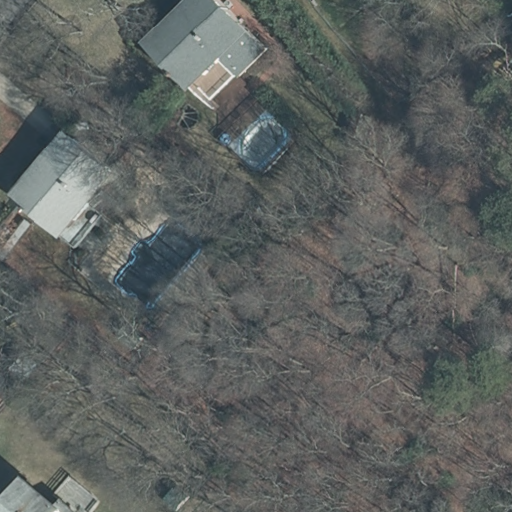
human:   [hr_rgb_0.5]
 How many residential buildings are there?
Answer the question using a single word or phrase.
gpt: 4

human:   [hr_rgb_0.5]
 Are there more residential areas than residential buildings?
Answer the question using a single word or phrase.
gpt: no

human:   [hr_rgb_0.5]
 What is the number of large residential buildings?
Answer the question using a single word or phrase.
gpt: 0

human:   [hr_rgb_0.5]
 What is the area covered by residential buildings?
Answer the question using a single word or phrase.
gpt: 276m2

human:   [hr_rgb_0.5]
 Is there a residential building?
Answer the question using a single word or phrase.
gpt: yes

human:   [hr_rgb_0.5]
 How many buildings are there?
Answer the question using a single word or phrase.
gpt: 4

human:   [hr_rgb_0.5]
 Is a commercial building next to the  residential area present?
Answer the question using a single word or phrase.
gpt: no

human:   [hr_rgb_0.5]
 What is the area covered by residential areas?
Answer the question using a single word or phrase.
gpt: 10632m2

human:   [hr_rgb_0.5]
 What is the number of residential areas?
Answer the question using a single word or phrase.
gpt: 1

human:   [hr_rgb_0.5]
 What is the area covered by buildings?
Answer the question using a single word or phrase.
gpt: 276m2

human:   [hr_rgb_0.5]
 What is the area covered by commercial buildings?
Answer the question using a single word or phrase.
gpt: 0m2

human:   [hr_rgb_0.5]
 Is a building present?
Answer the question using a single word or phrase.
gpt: yes

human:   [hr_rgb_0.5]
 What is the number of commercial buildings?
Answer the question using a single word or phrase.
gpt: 0

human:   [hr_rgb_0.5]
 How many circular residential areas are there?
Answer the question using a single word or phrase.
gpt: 0

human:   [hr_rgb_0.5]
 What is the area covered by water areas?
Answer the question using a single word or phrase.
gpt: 0m2

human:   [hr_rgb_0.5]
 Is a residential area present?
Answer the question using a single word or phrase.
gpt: yes

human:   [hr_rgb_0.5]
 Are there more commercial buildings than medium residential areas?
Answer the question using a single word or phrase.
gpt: no

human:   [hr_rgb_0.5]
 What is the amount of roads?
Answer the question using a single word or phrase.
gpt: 0

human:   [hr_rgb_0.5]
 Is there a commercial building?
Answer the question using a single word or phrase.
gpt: no

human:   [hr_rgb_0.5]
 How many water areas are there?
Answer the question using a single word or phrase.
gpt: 0

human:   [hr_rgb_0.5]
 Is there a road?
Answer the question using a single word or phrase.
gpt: no

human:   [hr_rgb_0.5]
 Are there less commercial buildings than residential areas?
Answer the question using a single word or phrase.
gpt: yes

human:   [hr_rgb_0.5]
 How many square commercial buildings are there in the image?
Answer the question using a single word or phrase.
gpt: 0

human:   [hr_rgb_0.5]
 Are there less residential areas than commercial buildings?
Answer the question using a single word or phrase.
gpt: no

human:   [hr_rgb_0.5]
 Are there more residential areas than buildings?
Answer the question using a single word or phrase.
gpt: no

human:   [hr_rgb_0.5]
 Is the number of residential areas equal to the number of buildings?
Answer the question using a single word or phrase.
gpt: no

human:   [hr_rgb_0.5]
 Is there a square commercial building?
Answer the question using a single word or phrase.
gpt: no

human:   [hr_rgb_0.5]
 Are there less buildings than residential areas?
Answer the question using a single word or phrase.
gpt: no

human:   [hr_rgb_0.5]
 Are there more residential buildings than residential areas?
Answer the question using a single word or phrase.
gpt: yes

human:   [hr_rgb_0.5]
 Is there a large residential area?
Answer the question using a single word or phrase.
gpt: yes

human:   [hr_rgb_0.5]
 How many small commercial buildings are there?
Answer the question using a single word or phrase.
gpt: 0

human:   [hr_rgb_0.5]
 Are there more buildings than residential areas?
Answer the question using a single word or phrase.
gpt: yes

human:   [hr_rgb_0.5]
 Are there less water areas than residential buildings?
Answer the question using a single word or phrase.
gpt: yes

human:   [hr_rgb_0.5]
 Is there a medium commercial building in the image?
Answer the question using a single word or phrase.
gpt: no

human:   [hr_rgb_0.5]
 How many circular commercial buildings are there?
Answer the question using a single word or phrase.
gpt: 0

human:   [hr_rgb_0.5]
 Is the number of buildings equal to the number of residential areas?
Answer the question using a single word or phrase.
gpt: no

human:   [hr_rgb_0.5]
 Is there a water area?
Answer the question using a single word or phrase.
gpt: no

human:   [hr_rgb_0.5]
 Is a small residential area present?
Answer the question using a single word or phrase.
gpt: no

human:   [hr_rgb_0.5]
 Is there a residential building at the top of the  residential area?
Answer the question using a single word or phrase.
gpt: yes

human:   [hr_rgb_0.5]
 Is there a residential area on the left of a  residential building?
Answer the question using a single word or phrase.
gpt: no

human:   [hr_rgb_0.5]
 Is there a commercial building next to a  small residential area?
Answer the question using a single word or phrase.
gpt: no

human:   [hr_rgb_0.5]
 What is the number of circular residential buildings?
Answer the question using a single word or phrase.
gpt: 0

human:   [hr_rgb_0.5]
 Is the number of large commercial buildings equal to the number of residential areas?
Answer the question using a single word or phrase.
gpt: no

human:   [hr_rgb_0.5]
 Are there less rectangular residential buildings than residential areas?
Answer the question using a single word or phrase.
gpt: no

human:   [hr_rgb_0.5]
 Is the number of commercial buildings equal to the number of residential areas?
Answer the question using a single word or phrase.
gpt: no

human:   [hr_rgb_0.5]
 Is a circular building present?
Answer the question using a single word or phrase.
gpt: no

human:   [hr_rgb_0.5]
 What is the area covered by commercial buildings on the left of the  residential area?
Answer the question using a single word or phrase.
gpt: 0m2

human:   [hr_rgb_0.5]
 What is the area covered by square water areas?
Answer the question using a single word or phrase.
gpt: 0m2

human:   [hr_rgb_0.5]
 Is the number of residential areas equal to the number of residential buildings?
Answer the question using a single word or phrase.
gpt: no

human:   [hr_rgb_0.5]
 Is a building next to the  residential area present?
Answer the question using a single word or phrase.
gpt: yes

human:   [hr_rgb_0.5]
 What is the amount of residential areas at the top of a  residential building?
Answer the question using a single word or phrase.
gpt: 1

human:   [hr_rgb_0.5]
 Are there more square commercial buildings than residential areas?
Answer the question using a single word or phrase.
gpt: no

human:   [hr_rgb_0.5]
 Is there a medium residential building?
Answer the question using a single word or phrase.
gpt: yes

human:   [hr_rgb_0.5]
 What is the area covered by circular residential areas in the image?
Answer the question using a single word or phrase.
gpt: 0m2

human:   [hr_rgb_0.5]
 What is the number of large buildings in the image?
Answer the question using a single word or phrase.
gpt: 0

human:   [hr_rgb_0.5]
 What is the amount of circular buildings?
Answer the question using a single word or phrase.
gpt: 0

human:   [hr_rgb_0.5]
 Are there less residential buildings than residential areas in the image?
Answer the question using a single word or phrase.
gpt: no

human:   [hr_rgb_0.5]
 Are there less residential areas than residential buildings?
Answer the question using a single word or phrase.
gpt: yes

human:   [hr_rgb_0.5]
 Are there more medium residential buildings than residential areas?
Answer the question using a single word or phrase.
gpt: no

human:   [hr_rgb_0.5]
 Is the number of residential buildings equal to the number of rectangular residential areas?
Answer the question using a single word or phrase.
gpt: no

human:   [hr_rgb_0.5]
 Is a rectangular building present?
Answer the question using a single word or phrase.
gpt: yes

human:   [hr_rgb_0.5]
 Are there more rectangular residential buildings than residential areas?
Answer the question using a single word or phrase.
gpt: yes

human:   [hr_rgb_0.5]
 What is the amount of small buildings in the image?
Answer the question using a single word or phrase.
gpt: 3

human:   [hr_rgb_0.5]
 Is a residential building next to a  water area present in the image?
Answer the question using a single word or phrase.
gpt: no